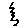
Label: zigzag